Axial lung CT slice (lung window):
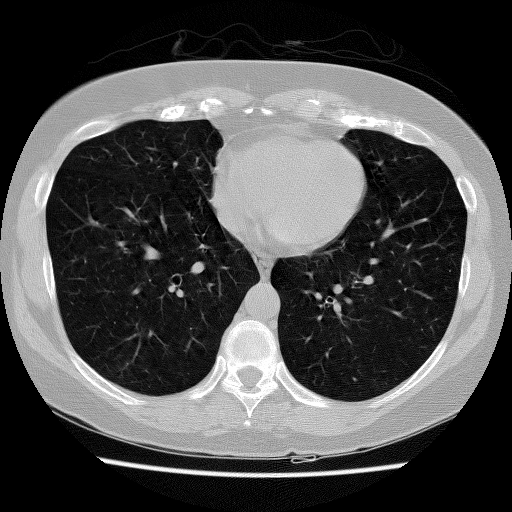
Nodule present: no